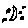
Label: moon